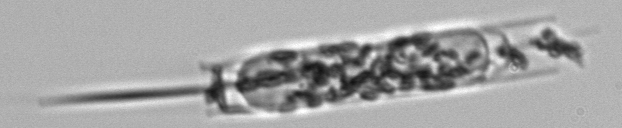
Label: Ditylum_brightwellii